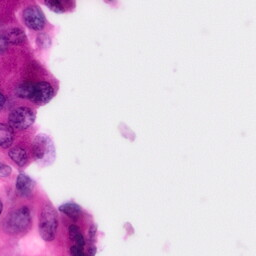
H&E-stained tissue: Pancreatic